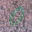
Label: 0